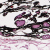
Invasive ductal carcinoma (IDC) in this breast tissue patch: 0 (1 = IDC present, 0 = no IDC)